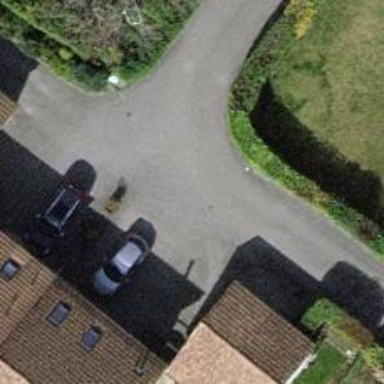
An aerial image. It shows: Alleyway designated as service road.